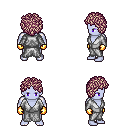
a pixel art fantasy rpg character, male body template, dark elf, purple skin, white robe, white pants, white blonde curly afro hairstyle, gold gloves, four views (front, back, left, right), 2x2 character sprite sheet, small pixel art, hard edges, no anti-aliasing